Group 1:
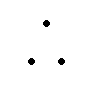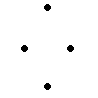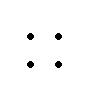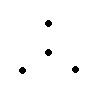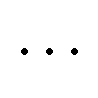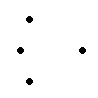
Group 2:
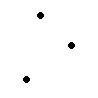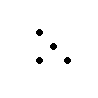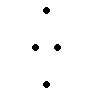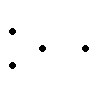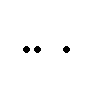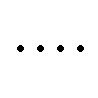
Rule separating the two groups: Two unique distances between points vs. three unique distances between points.
Concepts: 2, 3, three, two
Author: Leo Crabbe